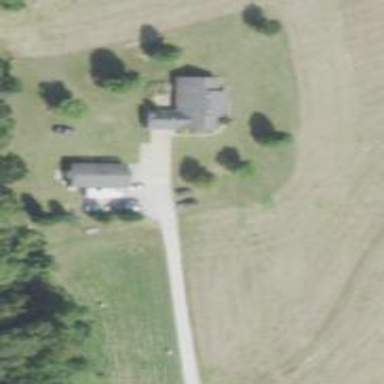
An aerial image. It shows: Driveway.